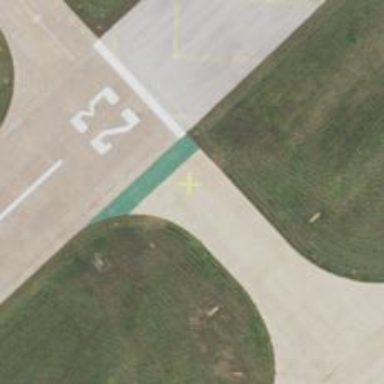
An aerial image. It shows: View of taxiway at the airport.